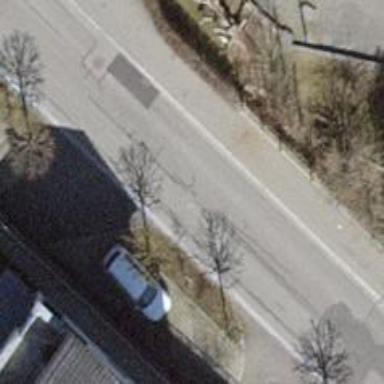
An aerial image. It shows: Urban tree adds touch of nature to the surroundings.